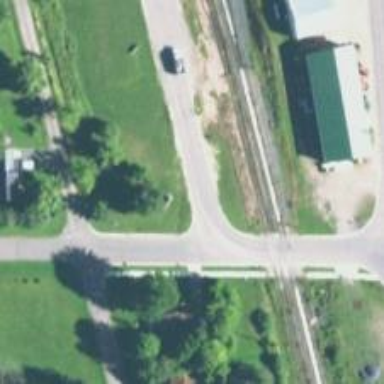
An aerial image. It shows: Railway siding with rails.